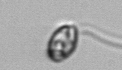
Label: flagellate_morphotype1